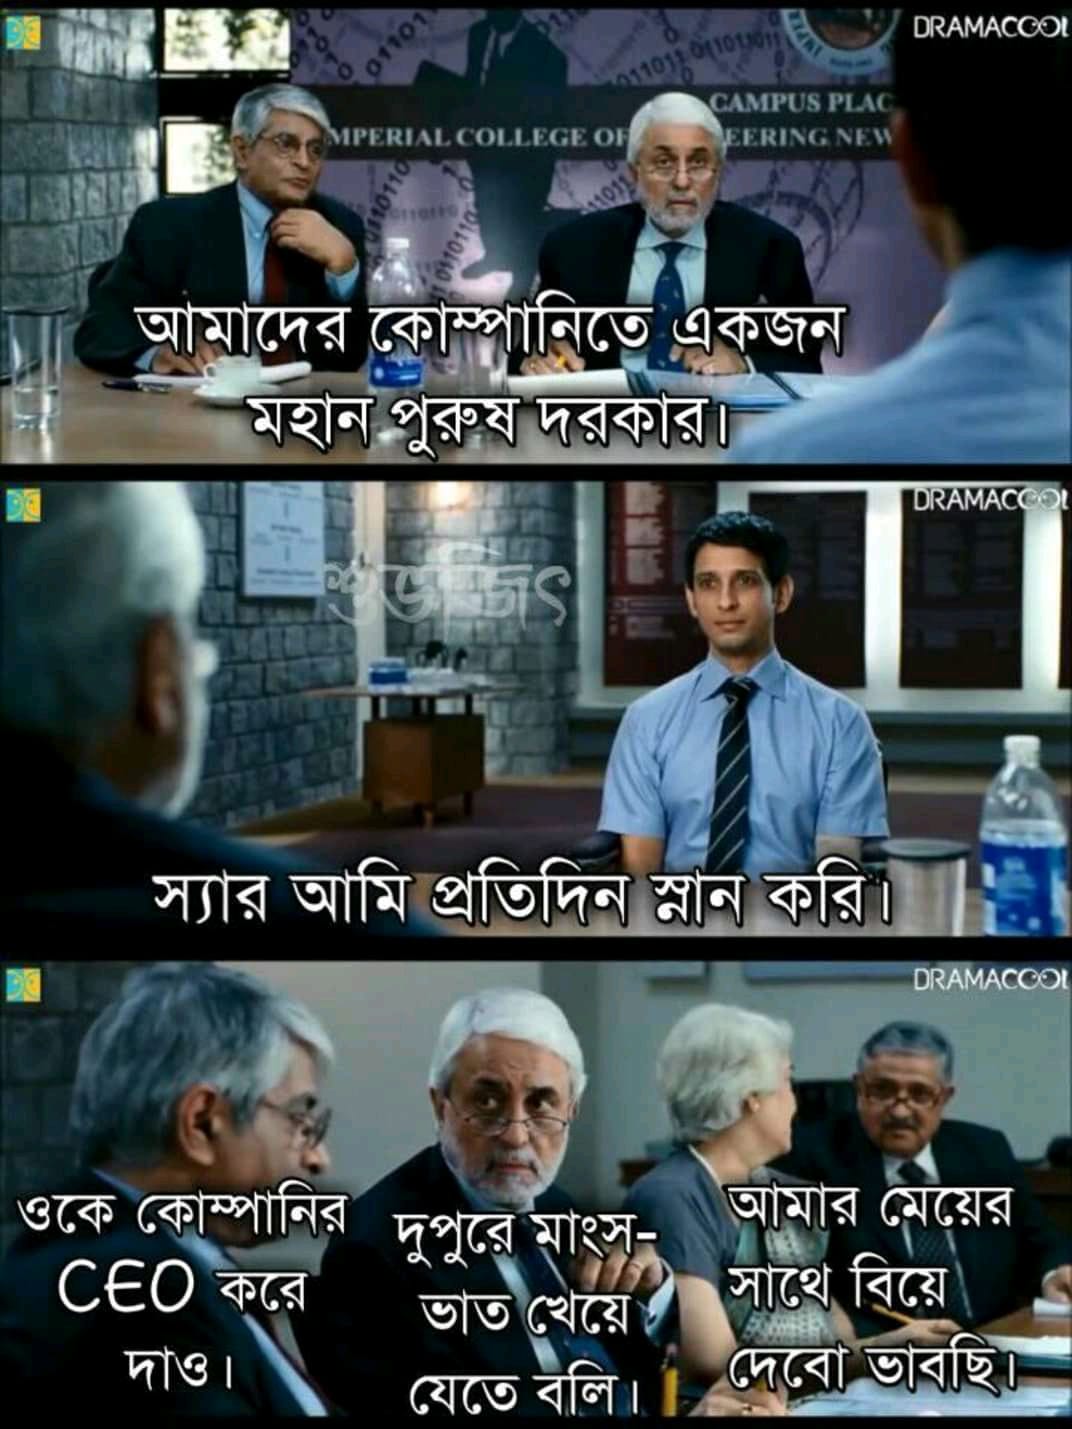
Caption: আমাদের কোম্পানিতে একজন মহান পুরুষ দরকার ।   স্যার আমি প্রতিদিন স্নান করি ।   ওকে কোম্পানির CEO করে দাও ।  দুপুরে মাংস-ভাত খেয়ে যেতে বলি ।   আমার মেয়ের সাথে বিয়ে দেবো ভাবছি ।
Label: non-hate